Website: ulta-beauty
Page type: billing-address
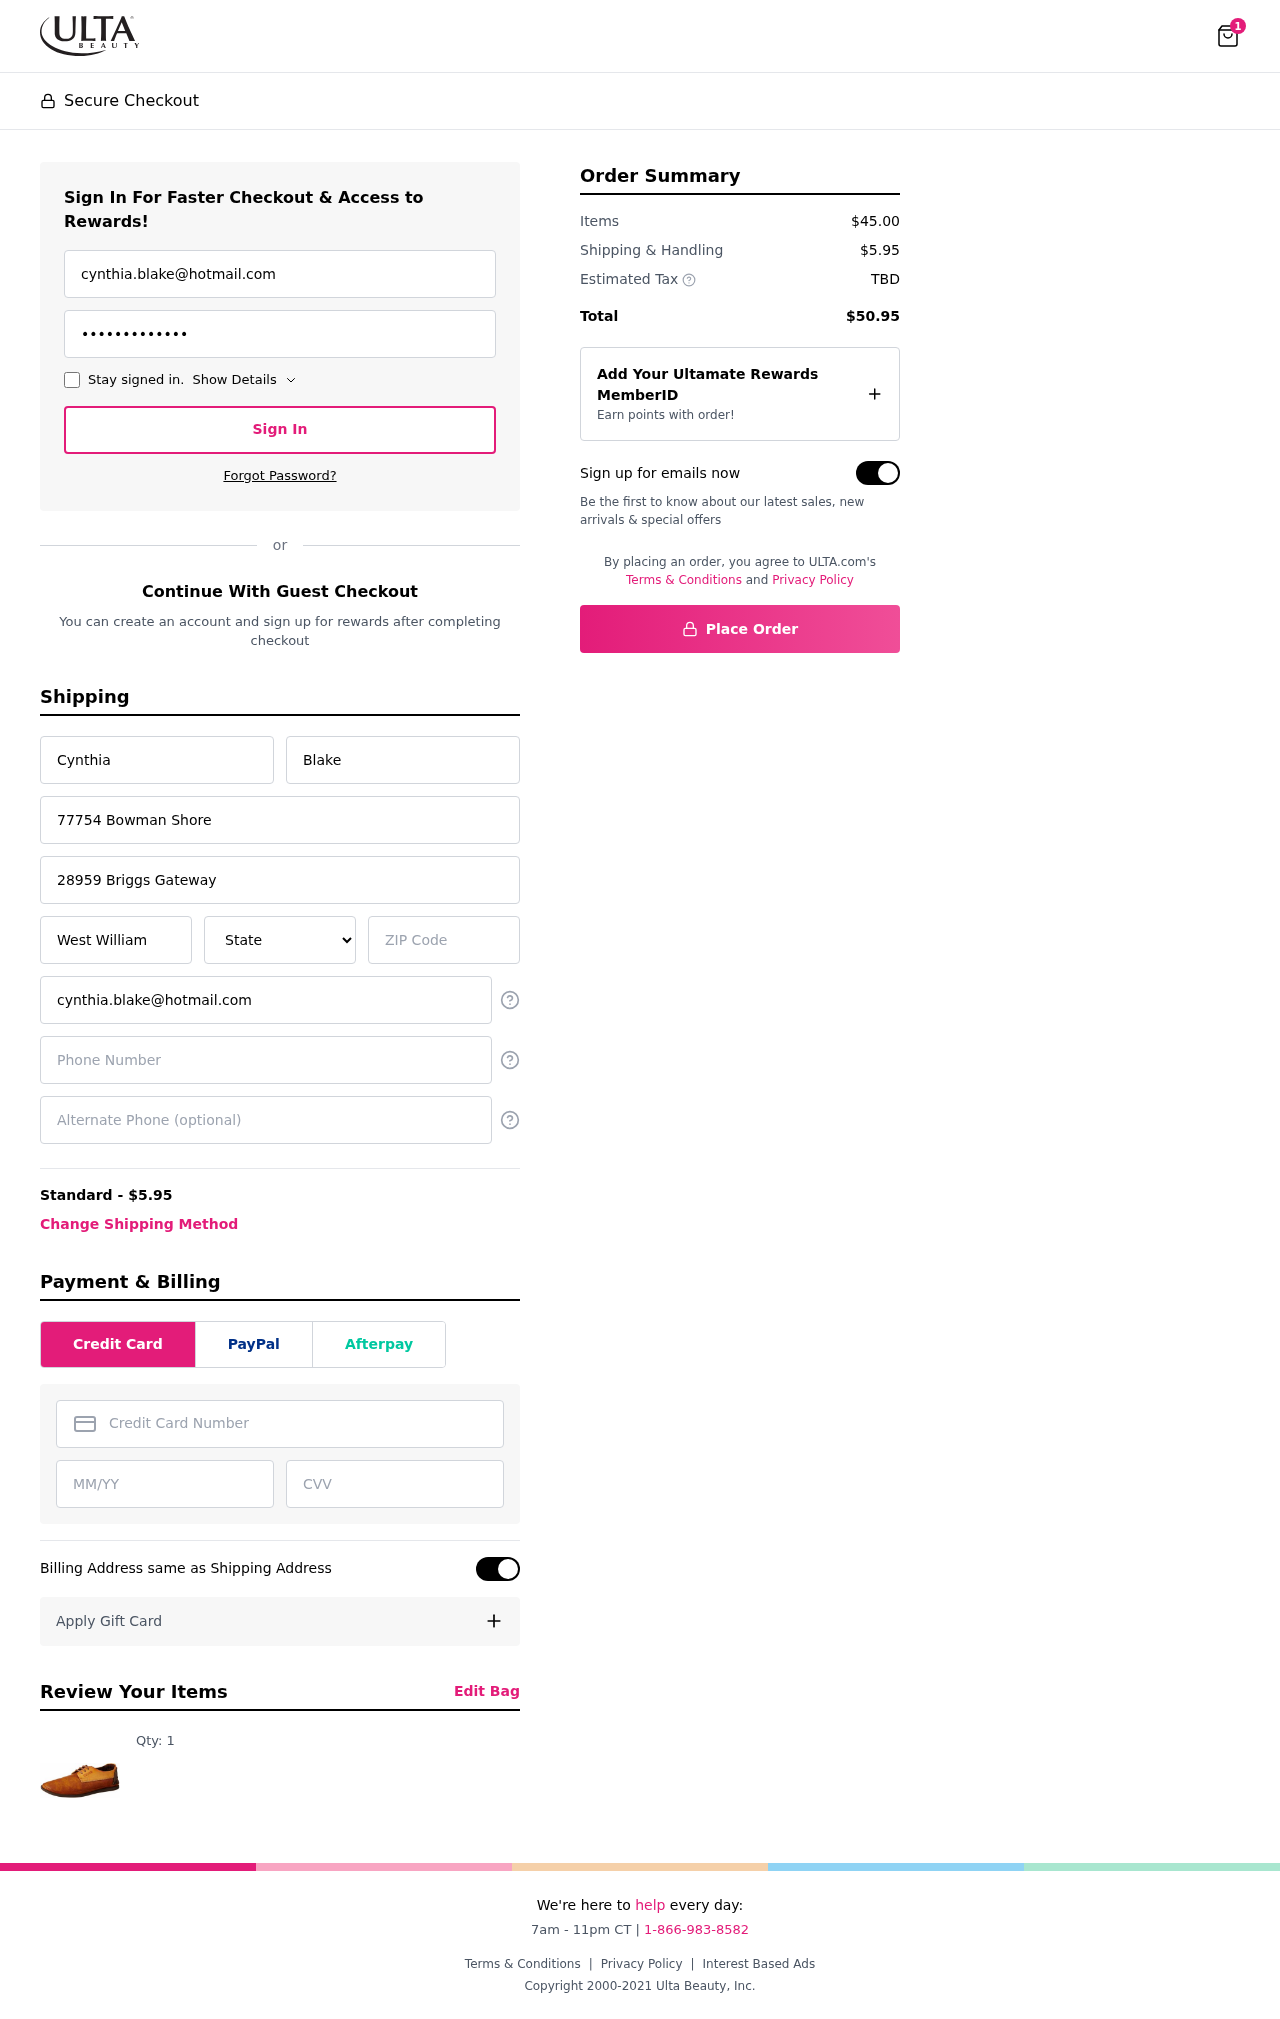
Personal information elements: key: PII_STATE
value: Louisiana
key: PII_EMAIL
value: cynthia.blake@hotmail.com
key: PII_FIRSTNAME
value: Cynthia
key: PII_LASTNAME
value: Blake
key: PII_STREET
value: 77754 Bowman Shore
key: PII_STREET2
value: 28959 Briggs Gateway
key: PII_CITY
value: West William
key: PII_POSTCODE
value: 17735
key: PII_PHONE
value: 9128044210
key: PII_CARD_NUMBER
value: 3711 0042 4970 316
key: PII_CARD_EXPIRY
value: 09/30
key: PII_CARD_CVV
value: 0150
Product elements: key: PRODUCT1_QUANTITY
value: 1
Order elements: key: ORDER_NUM_ITEMS
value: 1
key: ORDER_SHIPPING_COST
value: $5.95
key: ORDER_SUBTOTAL
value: $45.00
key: ORDER_TOTAL
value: $50.95